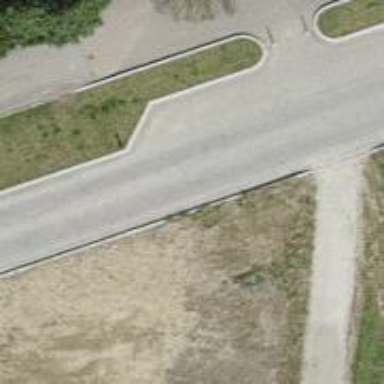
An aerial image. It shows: Residential road with asphalt surface featuring chicane for traffic calming.